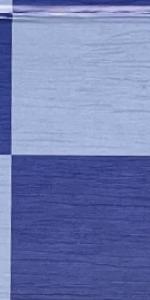
Label: Empty